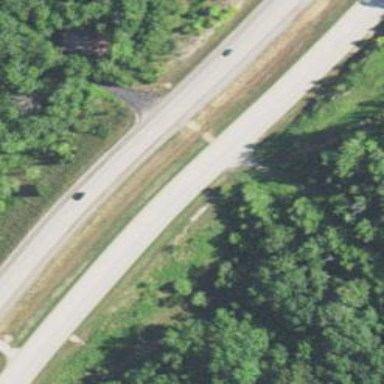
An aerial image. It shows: Trunk highway with expressway features.